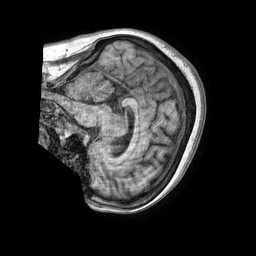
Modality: T1w
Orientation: sagittal
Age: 46
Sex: female
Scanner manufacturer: philips
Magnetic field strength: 1.5 T
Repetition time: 0.007907 s
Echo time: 0.003621 s